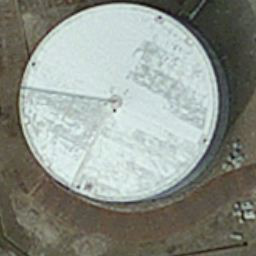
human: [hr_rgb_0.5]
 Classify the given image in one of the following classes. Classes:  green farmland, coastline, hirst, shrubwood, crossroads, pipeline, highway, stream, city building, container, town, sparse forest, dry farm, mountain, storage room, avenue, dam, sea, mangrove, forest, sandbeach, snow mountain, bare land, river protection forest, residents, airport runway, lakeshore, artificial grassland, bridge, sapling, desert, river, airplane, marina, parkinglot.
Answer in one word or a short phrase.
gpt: storage room